Question: I am trying to install the package 'conifer' on python. The steps for installation are listed on the GitHub. After following such steps, I get a python version error as shown on the image attached. Nevertheless, I am running on the version the package requires. I am thinking it could be an issue with 'pip', and I tried different things, including replacing 'pip' with 'pip3'. It still did not work. Thus, I am wondering if anyone here has some advice regarding this issue. Thanks in advance.
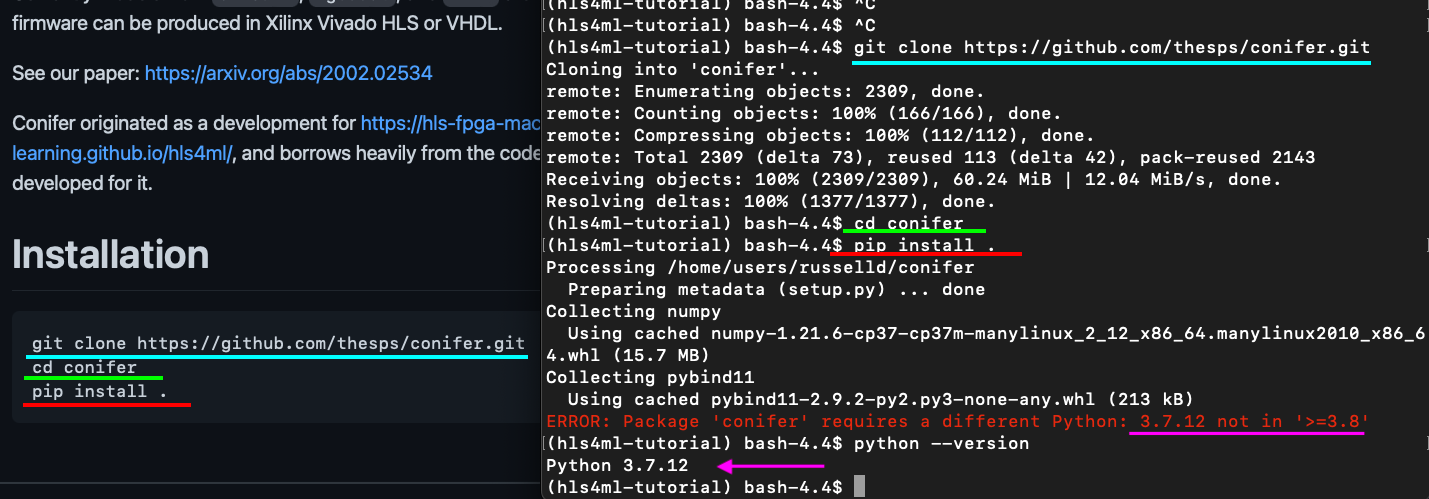
Answer: I think you misread the error message, '3.7.12 not in ">=3.8"' means "the current version 3.7.12 does not fall in the range 'versions greater than or equal to 3.8'" - and it clearly doesn't. That required version range at the end '>=3.8' is what was defined for 'conifer' and you'll see different ones for different packages, for example it could also be '==3.8' (i.e. has to be exactly 3.8) or '<3.8' (only works for versions older than 3.8)